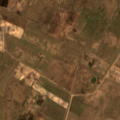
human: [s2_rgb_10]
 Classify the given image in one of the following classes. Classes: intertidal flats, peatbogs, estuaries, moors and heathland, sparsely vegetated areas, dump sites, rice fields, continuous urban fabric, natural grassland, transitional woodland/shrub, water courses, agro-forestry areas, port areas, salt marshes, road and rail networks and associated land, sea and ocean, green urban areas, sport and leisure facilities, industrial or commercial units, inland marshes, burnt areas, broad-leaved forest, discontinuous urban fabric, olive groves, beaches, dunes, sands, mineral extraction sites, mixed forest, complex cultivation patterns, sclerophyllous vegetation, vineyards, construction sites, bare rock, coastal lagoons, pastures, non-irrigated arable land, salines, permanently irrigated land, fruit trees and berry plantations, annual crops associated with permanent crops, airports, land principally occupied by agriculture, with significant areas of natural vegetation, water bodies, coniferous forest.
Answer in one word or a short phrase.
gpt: non-irrigated arable land, pastures, complex cultivation patterns, broad-leaved forest